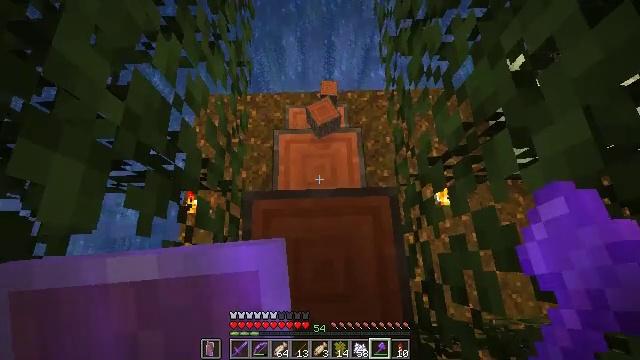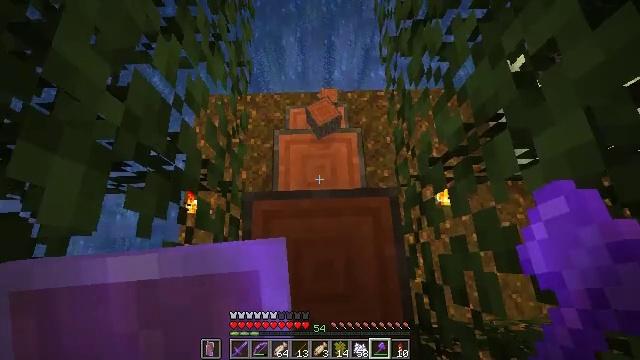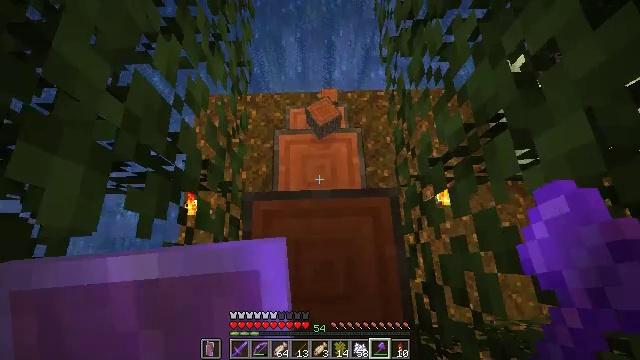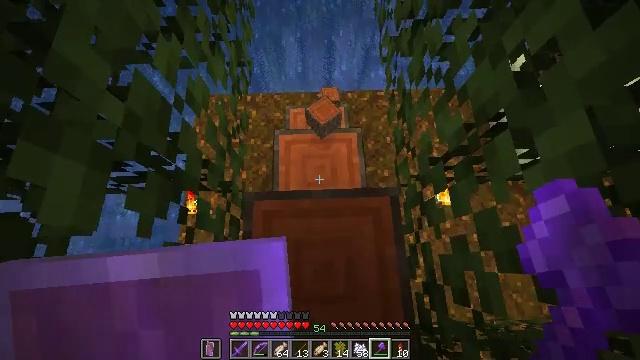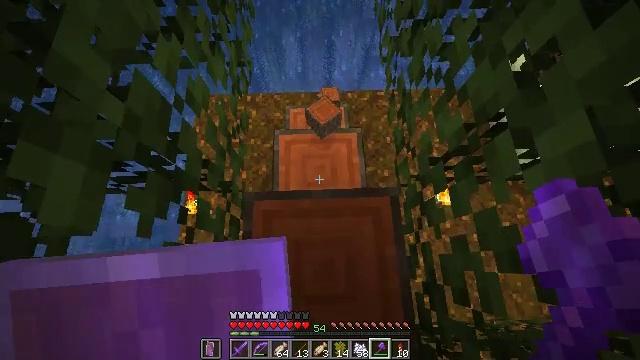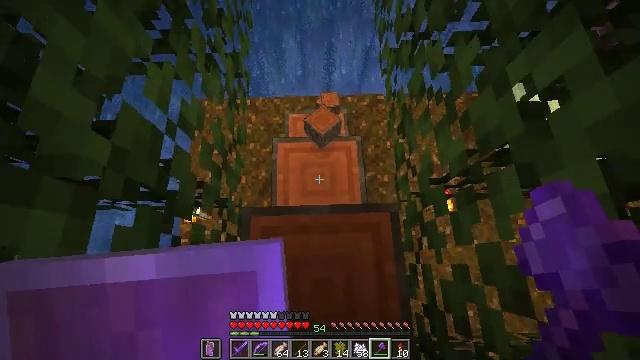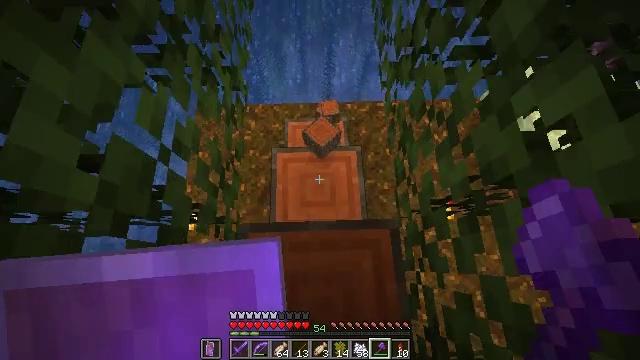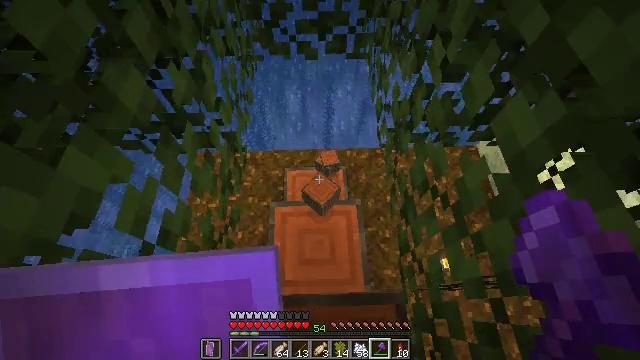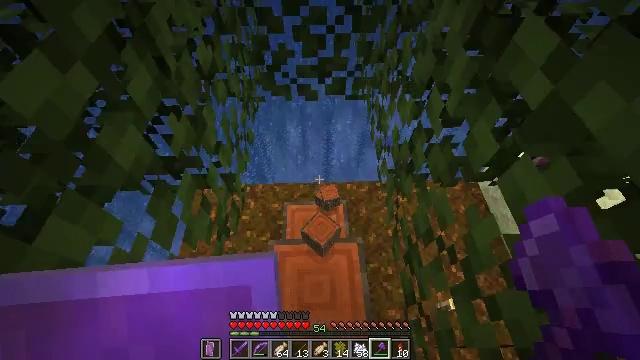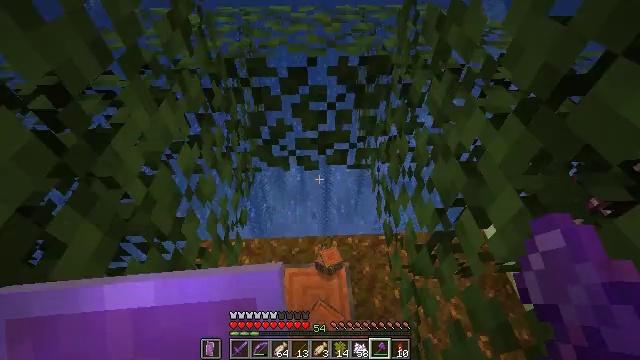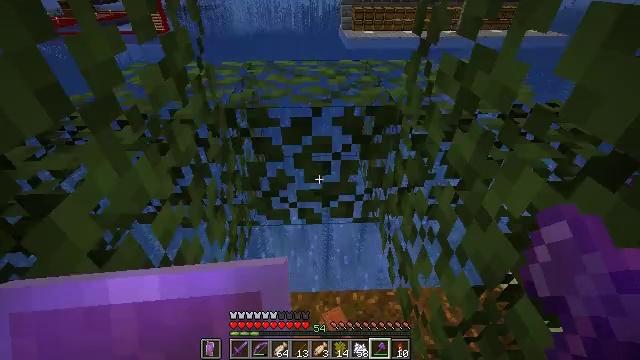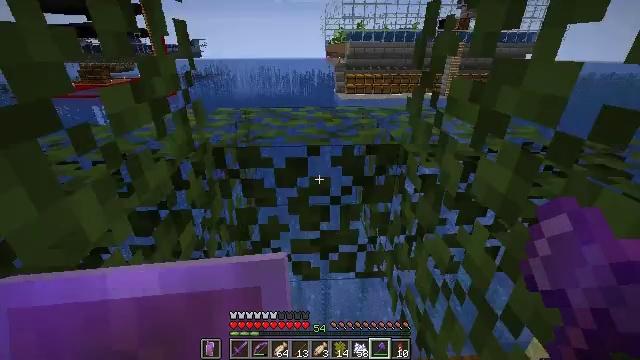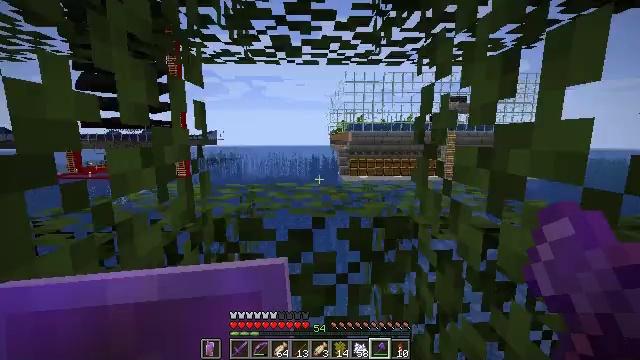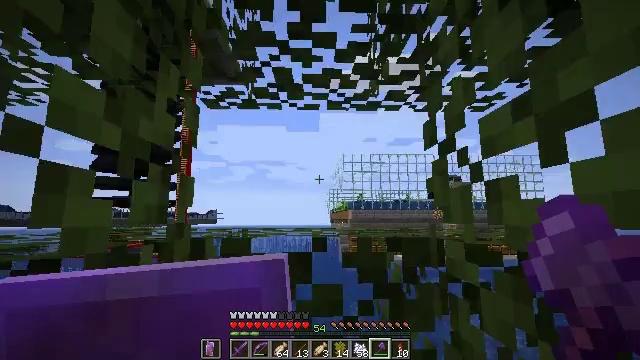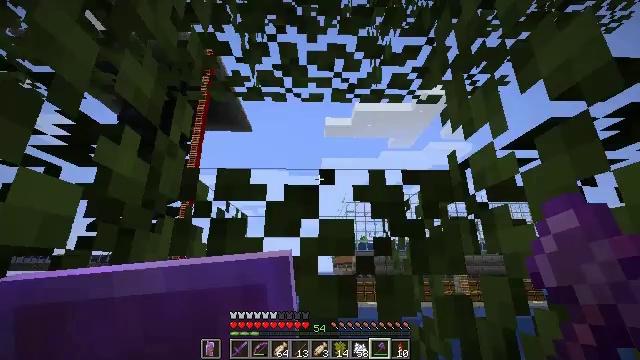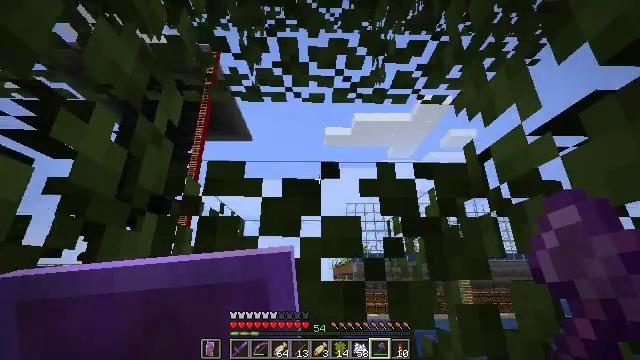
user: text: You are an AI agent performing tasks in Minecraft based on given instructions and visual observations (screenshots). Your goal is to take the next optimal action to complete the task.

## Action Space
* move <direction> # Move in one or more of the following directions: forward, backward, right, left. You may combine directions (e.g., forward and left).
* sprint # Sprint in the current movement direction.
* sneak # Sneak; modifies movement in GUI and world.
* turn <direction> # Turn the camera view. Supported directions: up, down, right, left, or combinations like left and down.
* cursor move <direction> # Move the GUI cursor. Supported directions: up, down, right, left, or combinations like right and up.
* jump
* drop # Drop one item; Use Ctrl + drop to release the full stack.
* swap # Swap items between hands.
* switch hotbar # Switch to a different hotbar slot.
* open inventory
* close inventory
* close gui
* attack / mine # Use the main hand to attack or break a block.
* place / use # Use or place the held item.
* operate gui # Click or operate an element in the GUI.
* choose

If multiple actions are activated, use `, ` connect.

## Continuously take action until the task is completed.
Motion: motion action
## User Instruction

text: Gather the acacia log for building.
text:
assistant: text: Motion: no_op
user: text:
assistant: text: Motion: no_op
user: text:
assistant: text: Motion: no_op
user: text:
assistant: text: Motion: no_op
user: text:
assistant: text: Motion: move forward
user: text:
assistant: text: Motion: move forward
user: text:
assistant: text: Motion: move forward, turn up
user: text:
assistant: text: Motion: move forward, turn up
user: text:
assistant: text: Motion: move forward, turn up
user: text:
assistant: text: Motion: move forward, turn up
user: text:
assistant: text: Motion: move forward, turn up
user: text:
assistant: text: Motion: move forward, turn left and up
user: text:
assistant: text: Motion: turn up
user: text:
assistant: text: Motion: turn up
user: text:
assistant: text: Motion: turn up
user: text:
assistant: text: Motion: turn up
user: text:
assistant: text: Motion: turn up
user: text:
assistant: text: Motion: turn left and up
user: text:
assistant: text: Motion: turn up
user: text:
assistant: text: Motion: turn up
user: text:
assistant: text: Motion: turn right and up
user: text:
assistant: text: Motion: turn up
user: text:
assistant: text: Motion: turn up
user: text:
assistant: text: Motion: turn up
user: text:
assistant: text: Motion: turn up
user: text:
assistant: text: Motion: no_op
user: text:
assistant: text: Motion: no_op
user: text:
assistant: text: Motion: no_op
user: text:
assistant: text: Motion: no_op
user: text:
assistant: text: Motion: no_op